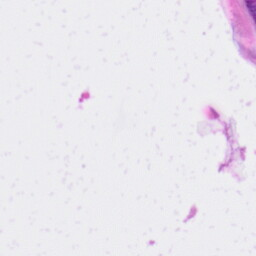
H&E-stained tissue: Skin